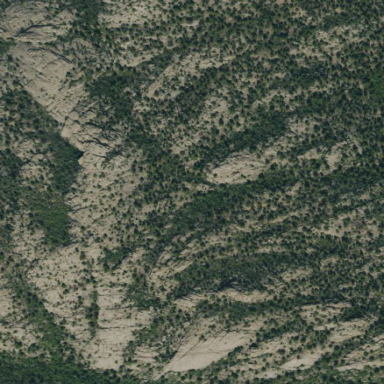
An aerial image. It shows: Landscape dominated by bare rock.